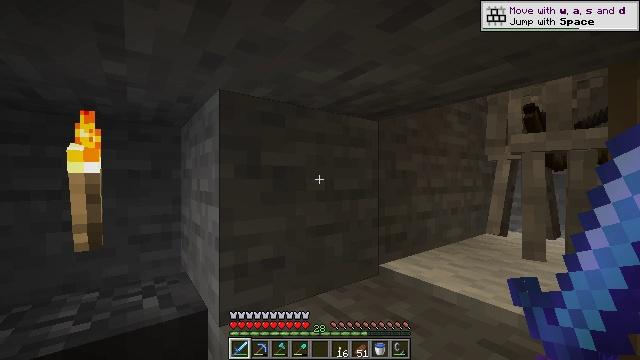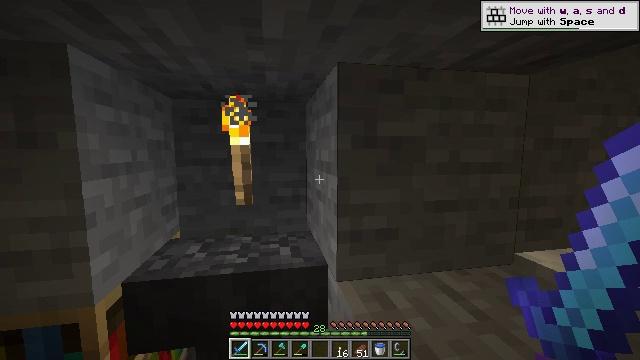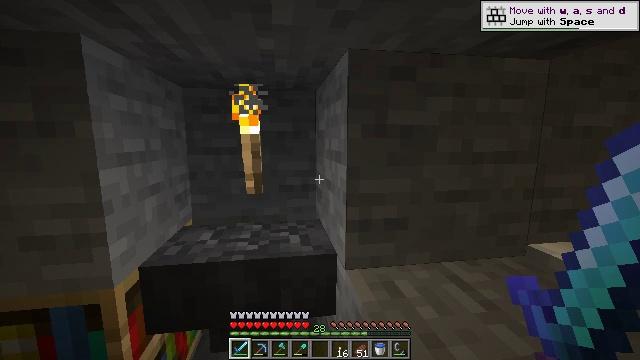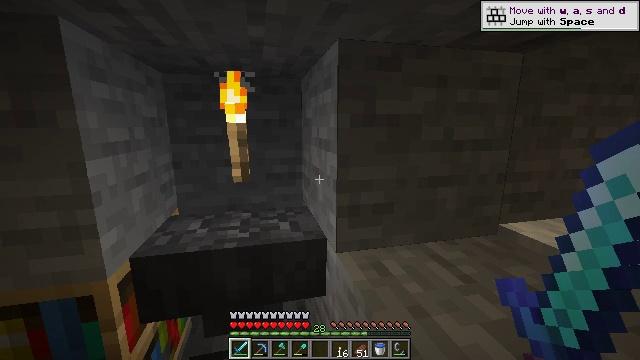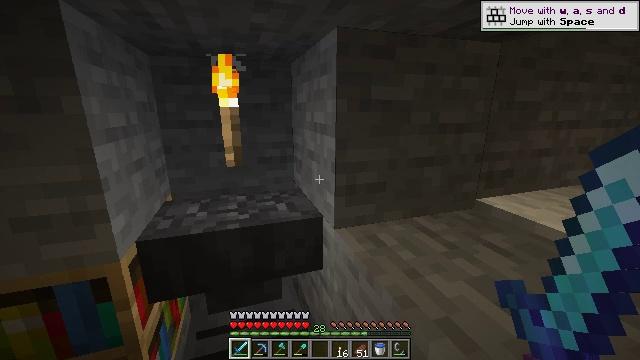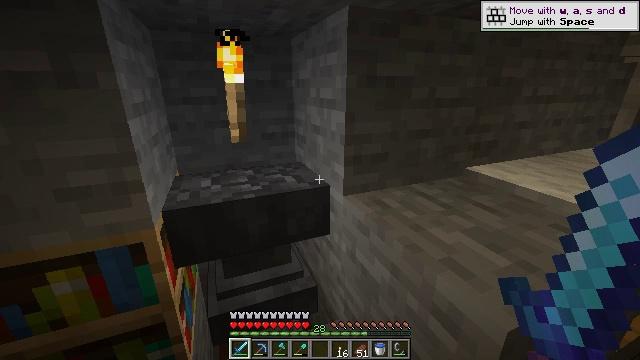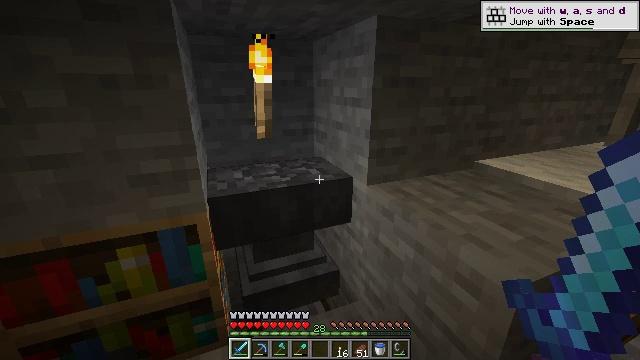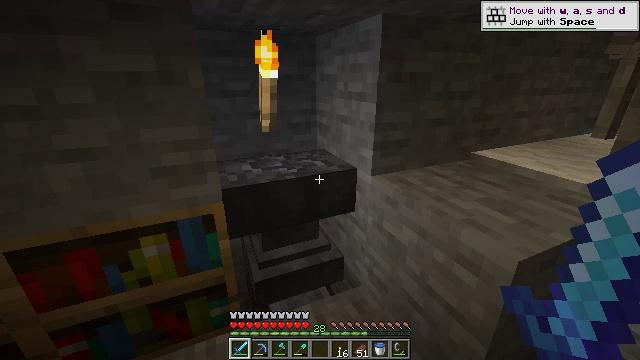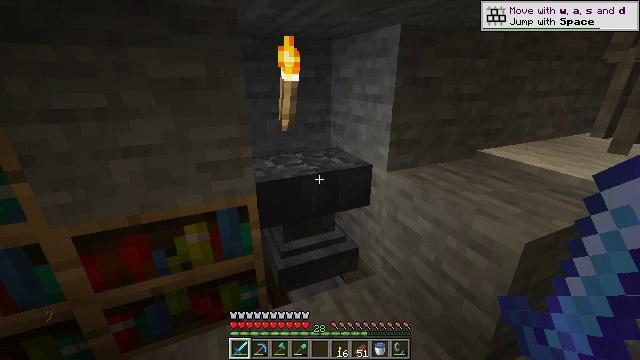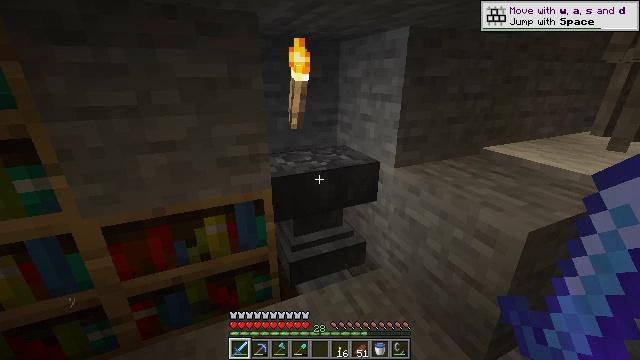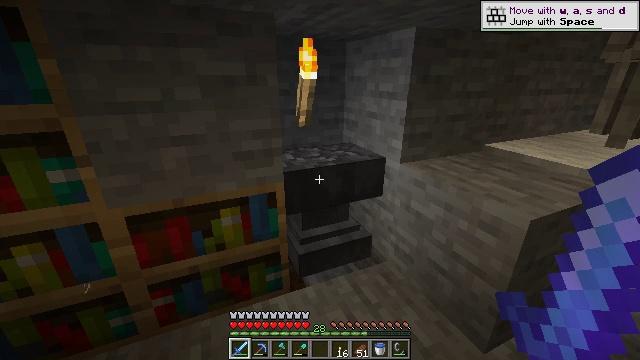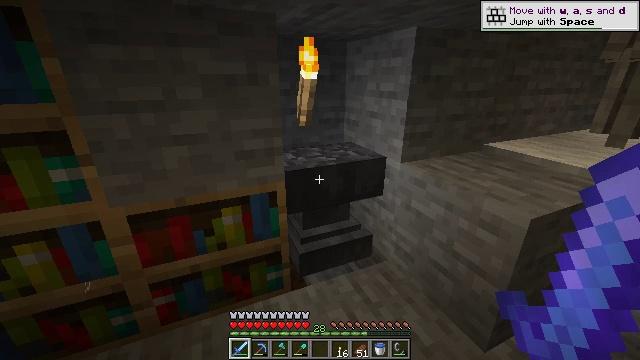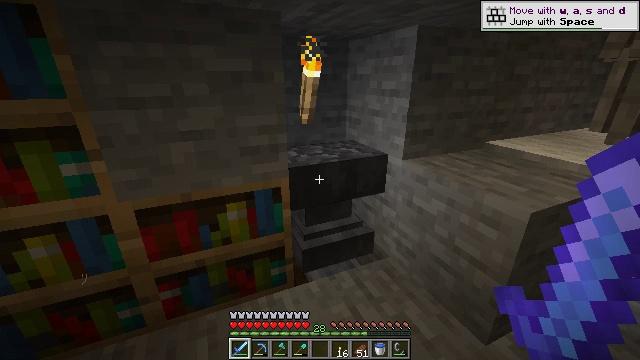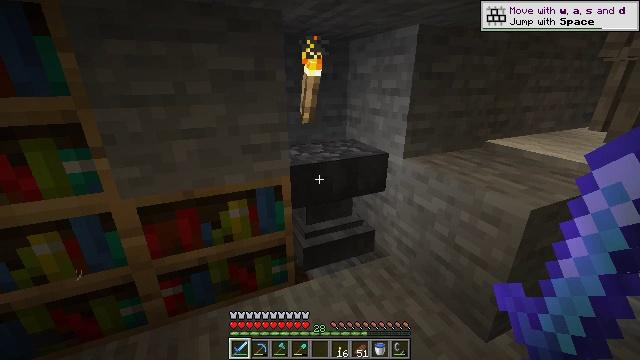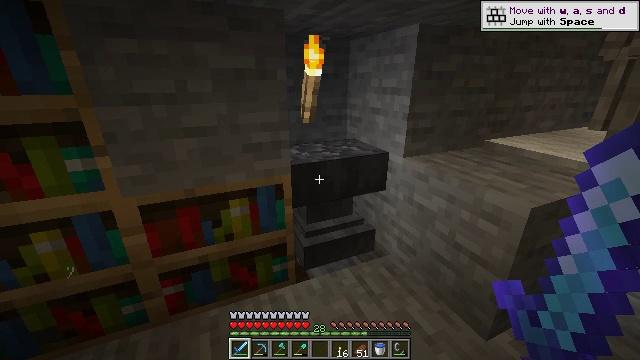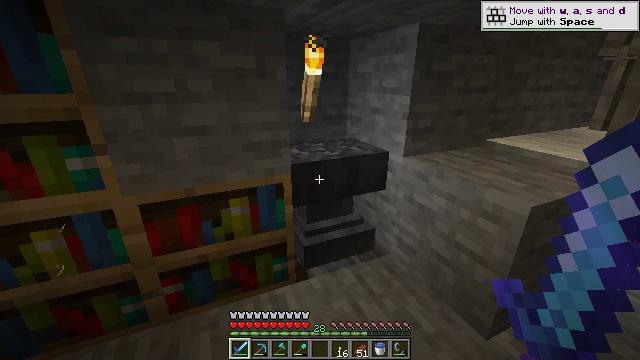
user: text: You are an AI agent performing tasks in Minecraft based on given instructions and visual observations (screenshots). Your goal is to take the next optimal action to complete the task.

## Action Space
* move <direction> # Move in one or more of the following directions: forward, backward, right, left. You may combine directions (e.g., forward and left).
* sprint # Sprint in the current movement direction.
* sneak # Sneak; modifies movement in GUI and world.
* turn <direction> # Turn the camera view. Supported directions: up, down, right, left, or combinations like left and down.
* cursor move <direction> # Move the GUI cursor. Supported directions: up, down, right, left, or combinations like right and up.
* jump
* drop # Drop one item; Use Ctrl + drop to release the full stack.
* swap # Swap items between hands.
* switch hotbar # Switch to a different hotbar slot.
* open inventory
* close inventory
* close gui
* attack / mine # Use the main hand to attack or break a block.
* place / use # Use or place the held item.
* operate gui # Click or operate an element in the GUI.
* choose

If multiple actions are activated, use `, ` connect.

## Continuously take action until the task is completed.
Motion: motion action
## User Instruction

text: Kill mobs.
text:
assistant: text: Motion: turn left and down
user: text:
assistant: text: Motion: turn left and down
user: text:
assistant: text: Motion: move back and move left, turn right and down
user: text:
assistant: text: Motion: move back and move left, turn right and down
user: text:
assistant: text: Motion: move back and move left, turn right and down
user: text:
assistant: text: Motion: move back and move left
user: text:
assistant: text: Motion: move back and move left, turn right and down
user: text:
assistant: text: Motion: move back and move left
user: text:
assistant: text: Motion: no_op
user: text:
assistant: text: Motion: no_op
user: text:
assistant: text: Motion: no_op
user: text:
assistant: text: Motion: no_op
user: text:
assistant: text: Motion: no_op
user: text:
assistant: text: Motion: no_op
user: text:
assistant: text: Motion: no_op
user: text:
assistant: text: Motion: no_op
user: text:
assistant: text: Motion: no_op
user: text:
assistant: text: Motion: no_op
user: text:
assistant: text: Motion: no_op
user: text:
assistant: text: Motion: no_op
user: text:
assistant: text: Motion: no_op
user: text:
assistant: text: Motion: no_op
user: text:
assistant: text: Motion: no_op
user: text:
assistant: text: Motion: no_op
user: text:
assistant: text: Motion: no_op
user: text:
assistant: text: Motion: no_op
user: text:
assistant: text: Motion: no_op
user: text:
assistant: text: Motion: no_op
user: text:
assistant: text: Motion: no_op
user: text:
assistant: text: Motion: no_op